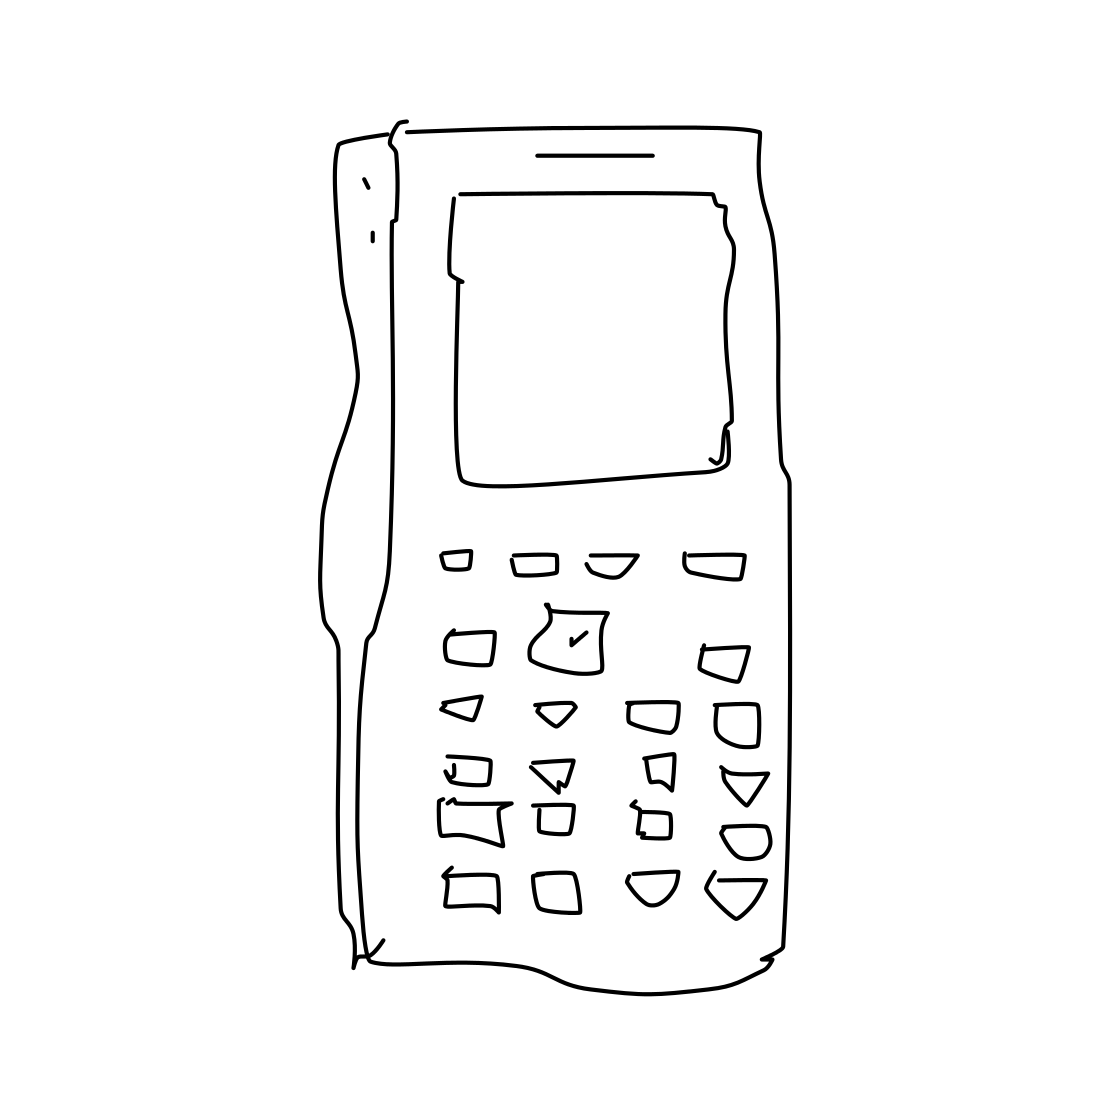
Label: cell phone